Interaction volume radius: 10 \u00c5
Interaction volume height: 15 \u00c5
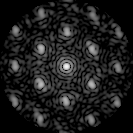
Disorder parameter: 0.3742